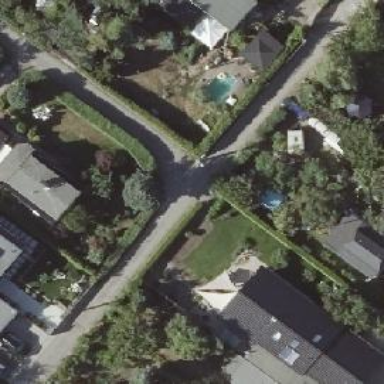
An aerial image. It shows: Asphalt road in living street with no sidewalk.